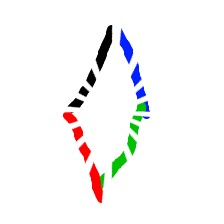
Shape: rhombus